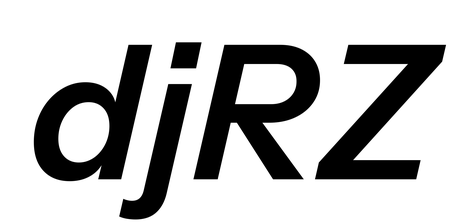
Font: InstrumentSans-Italic_SemiBold_Italic